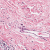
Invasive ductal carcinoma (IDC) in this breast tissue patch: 0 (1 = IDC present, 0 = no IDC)